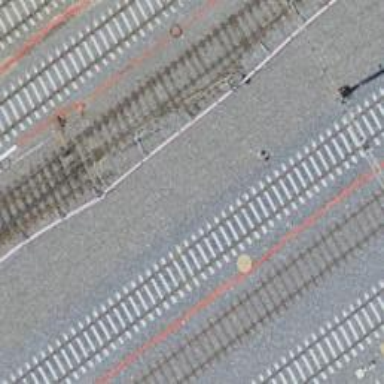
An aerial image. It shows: Abandoned railway yard with electrified contact line.Only one track is present in the yard.